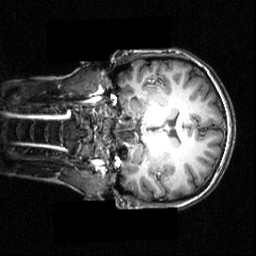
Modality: T1w
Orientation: coronal
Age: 20
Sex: female
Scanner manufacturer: siemens
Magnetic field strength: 3.951 T
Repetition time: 1.5 s
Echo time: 0.00335 s